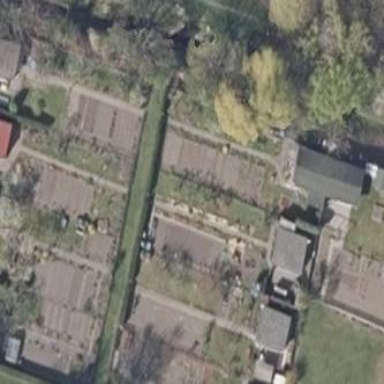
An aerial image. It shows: Allotments area.